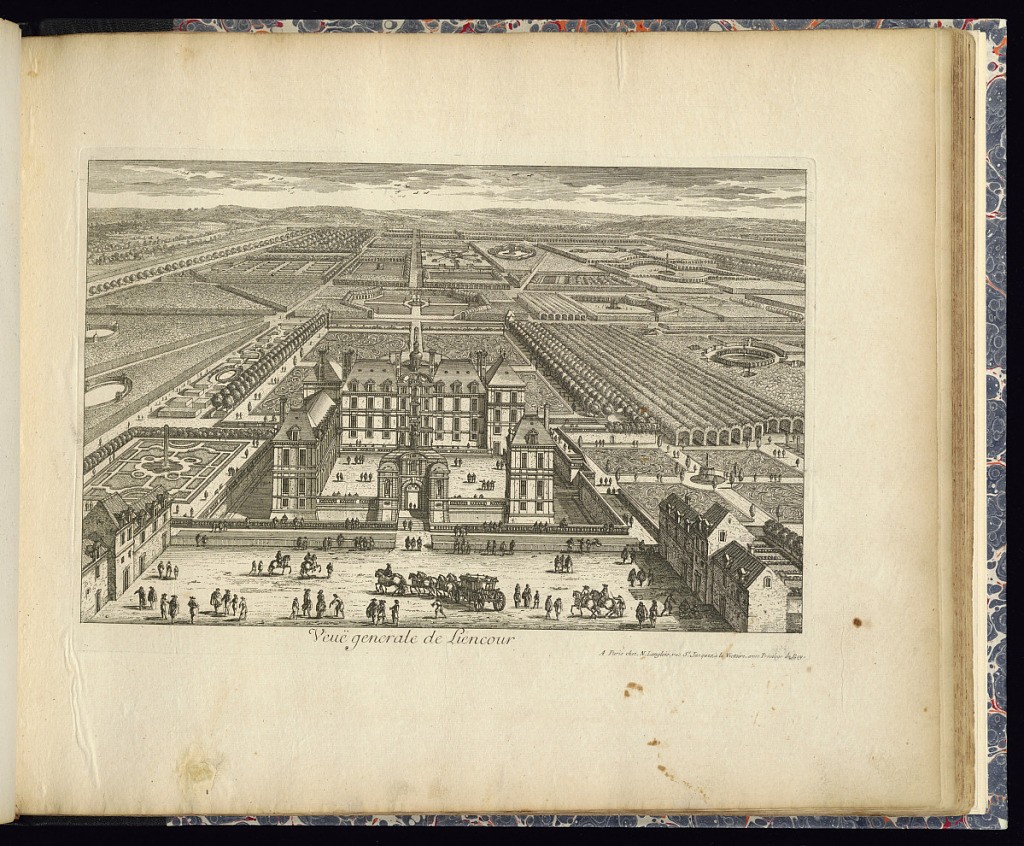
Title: Veuë generale de Liencour
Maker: Adam Perelle, French, 1638 – 1695
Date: late 17th century
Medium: Etching on laid paper
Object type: Print
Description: Bird's-eye view of the chateau of Liancourt within its formal garden and landscape. In the foreground the bridge and gate leading over the dry moat through to the inner courtyard. Parterre formal planting and fountains flanking the chateau and beyond. The gardens stretch far back into the distance with landscape beyond. Figures, horseman, and a horse drawn carriage in the foreground and throughout the grounds. The plate is titled.